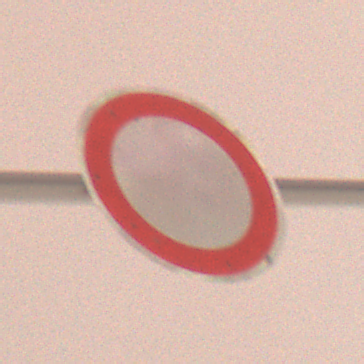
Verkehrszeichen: VerbotFahrzeugeAllerArt
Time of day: Night
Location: Outdoor (Urban)
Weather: Overcast
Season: Winter
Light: Artificial